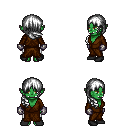
a pixel art fantasy rpg character, female body template, orc, green skin, brown robe, white pants, white right-swept hairstyle, metal gloves, black shoes, four views (front, back, left, right), 2x2 character sprite sheet, small pixel art, hard edges, no anti-aliasing